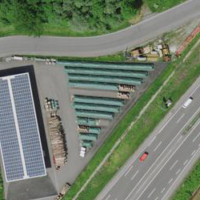
EUNIS habitat code: 57
Species observed at this site:
Cyperus esculentus